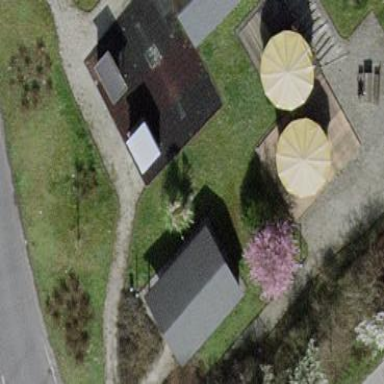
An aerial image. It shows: View of roof of building.